Interaction volume radius: 10 \u00c5
Interaction volume height: 20 \u00c5
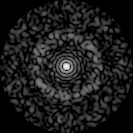
Disorder parameter: 0.838